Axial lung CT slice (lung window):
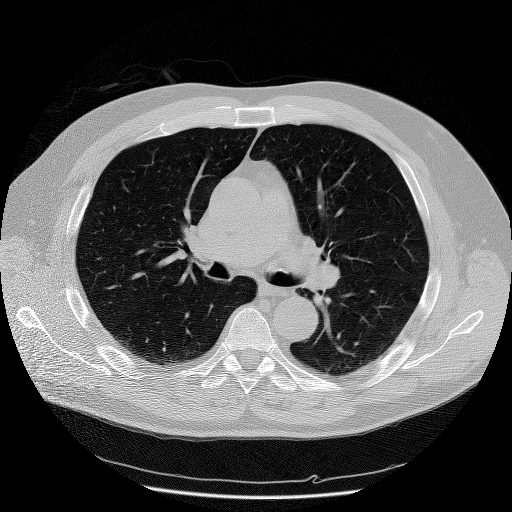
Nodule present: no